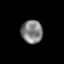
Tissue: skin
Cell type: Myeloid cells
Senescence score: 0.6859
Nuclear area (px): 490
Mean DAPI intensity: 128.873